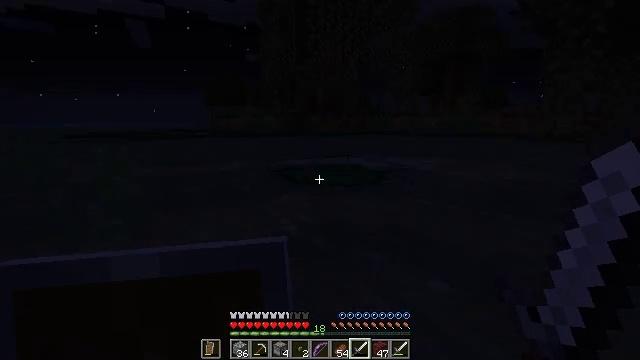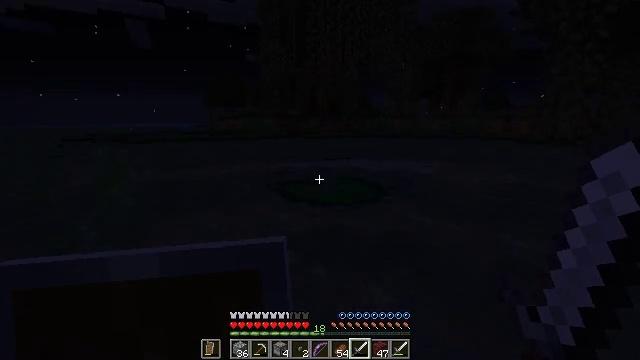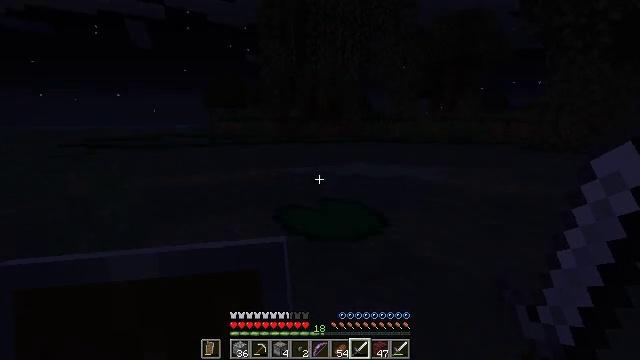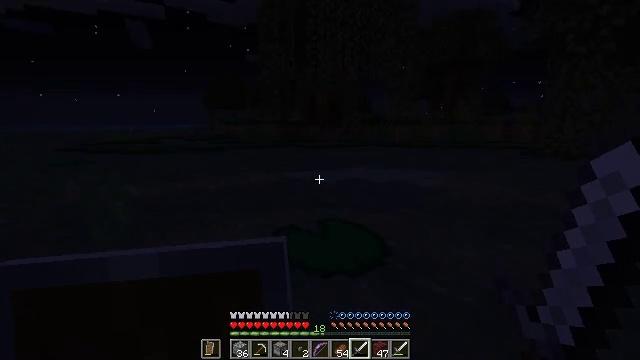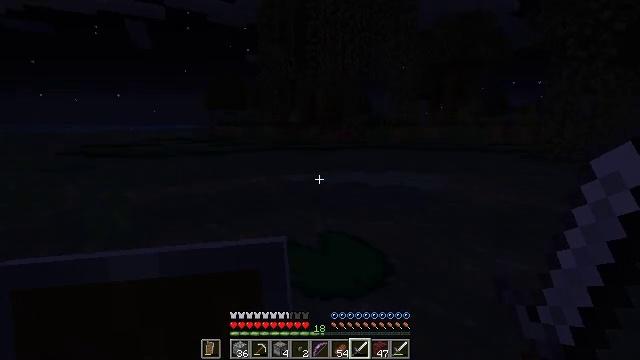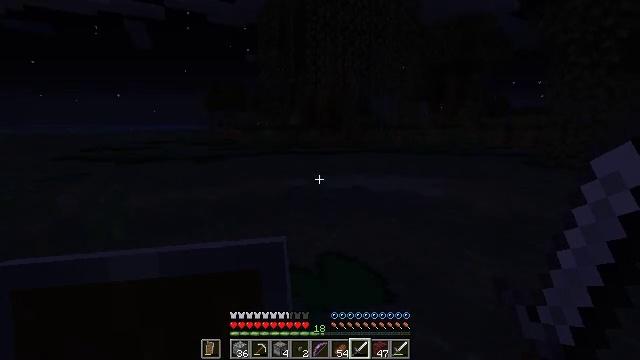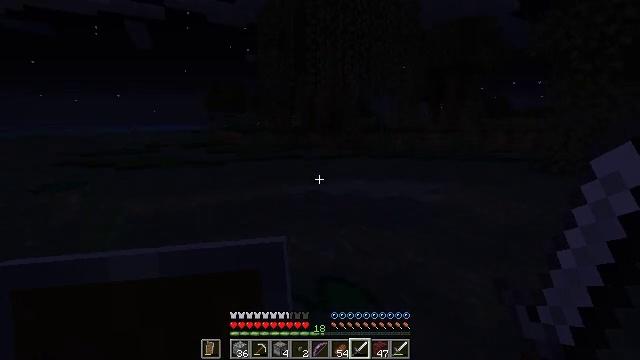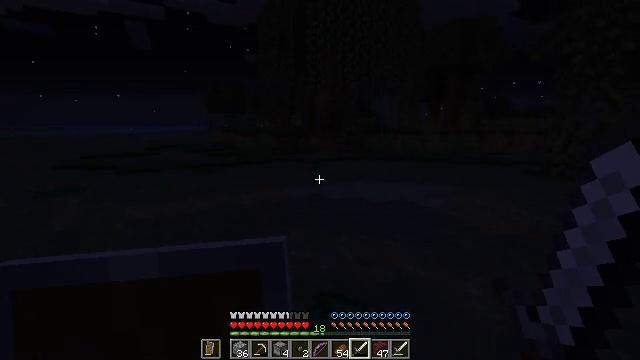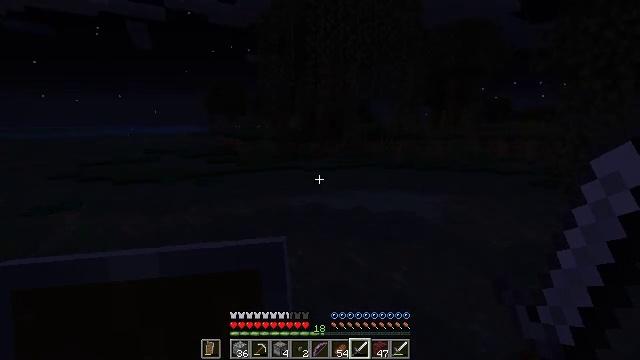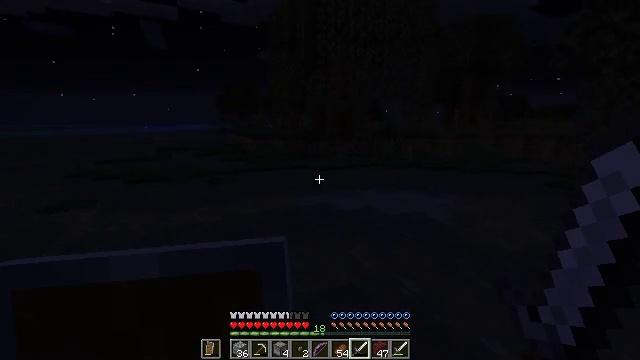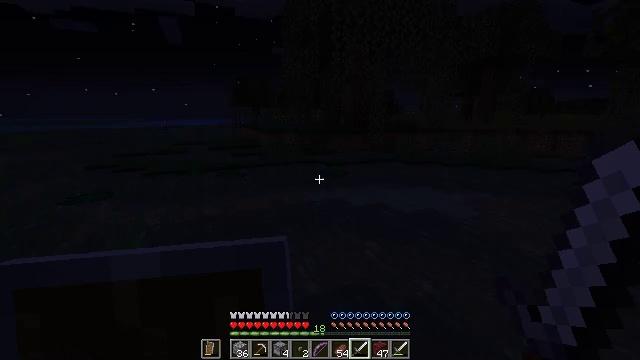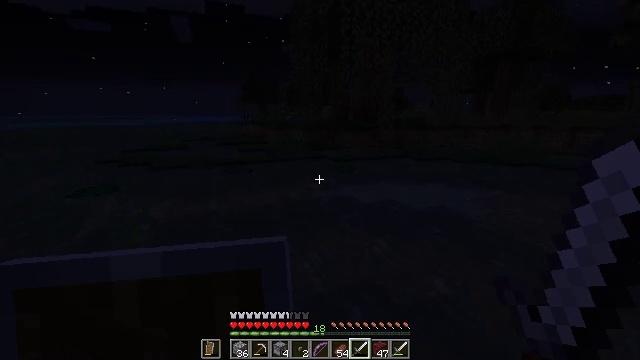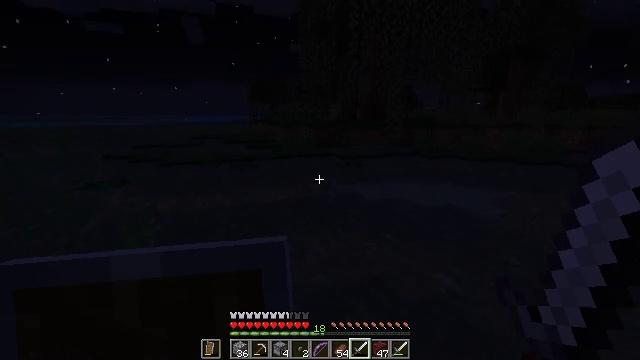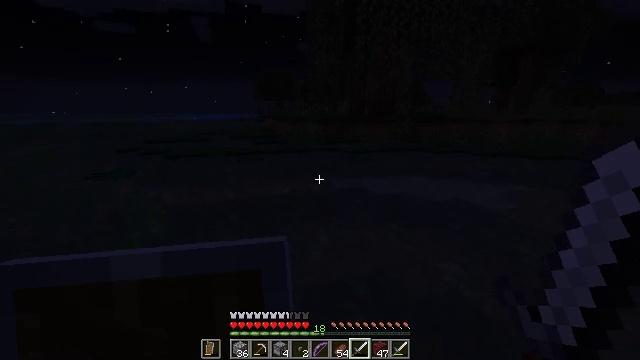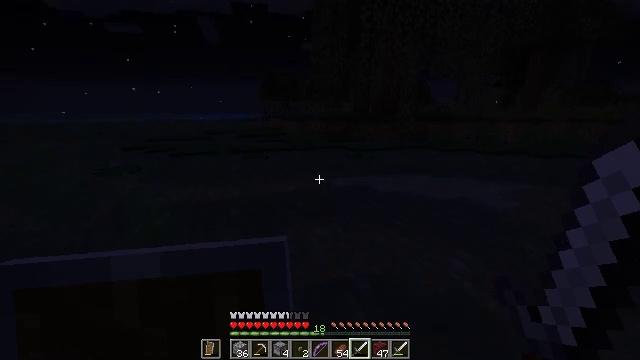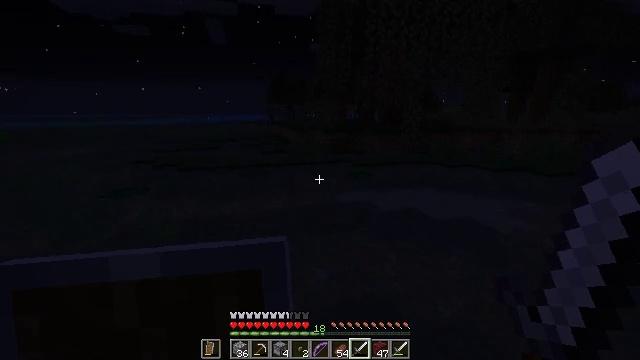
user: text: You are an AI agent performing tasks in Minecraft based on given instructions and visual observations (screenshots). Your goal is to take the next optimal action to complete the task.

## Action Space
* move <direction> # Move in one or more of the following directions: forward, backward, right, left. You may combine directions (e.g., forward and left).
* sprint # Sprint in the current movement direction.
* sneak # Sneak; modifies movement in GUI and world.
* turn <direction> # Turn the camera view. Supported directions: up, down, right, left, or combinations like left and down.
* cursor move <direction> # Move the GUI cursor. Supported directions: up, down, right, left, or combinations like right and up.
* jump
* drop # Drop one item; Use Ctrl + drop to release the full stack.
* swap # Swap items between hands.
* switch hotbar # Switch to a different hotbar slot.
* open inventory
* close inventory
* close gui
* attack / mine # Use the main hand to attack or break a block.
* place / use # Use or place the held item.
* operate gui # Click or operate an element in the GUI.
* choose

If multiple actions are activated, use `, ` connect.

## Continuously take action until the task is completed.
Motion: motion action
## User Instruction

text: Kill enemies.
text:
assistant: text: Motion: move forward, jump
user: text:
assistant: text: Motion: move forward, jump
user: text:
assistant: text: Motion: move forward, jump
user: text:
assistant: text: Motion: move forward, jump
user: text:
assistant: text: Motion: move forward, jump
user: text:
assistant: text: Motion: move forward, jump
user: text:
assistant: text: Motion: move forward, jump
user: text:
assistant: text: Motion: move forward, jump
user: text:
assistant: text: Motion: move forward, turn left, jump
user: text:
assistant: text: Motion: move forward, turn left and down, jump
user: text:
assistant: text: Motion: move forward, turn left, jump
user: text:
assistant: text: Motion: move forward, turn left, jump
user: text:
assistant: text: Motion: move forward, turn left, jump
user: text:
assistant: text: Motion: move forward, turn left, jump
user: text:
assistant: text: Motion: move forward, turn left, jump
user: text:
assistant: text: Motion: move forward, turn left, jump
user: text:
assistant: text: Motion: move forward
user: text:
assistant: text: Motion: move forward
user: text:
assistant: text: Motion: move forward
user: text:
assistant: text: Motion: move forward, turn left
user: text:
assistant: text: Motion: move forward, turn left
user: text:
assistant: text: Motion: move forward, turn left
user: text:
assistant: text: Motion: move forward, turn left
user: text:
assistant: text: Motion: move forward, turn left
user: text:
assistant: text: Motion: move forward, turn left and down
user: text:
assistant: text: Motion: move forward, turn left
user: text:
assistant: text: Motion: move forward, turn left, jump
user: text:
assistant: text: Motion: move forward, jump
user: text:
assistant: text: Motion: move forward, jump
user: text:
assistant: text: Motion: move forward, jump